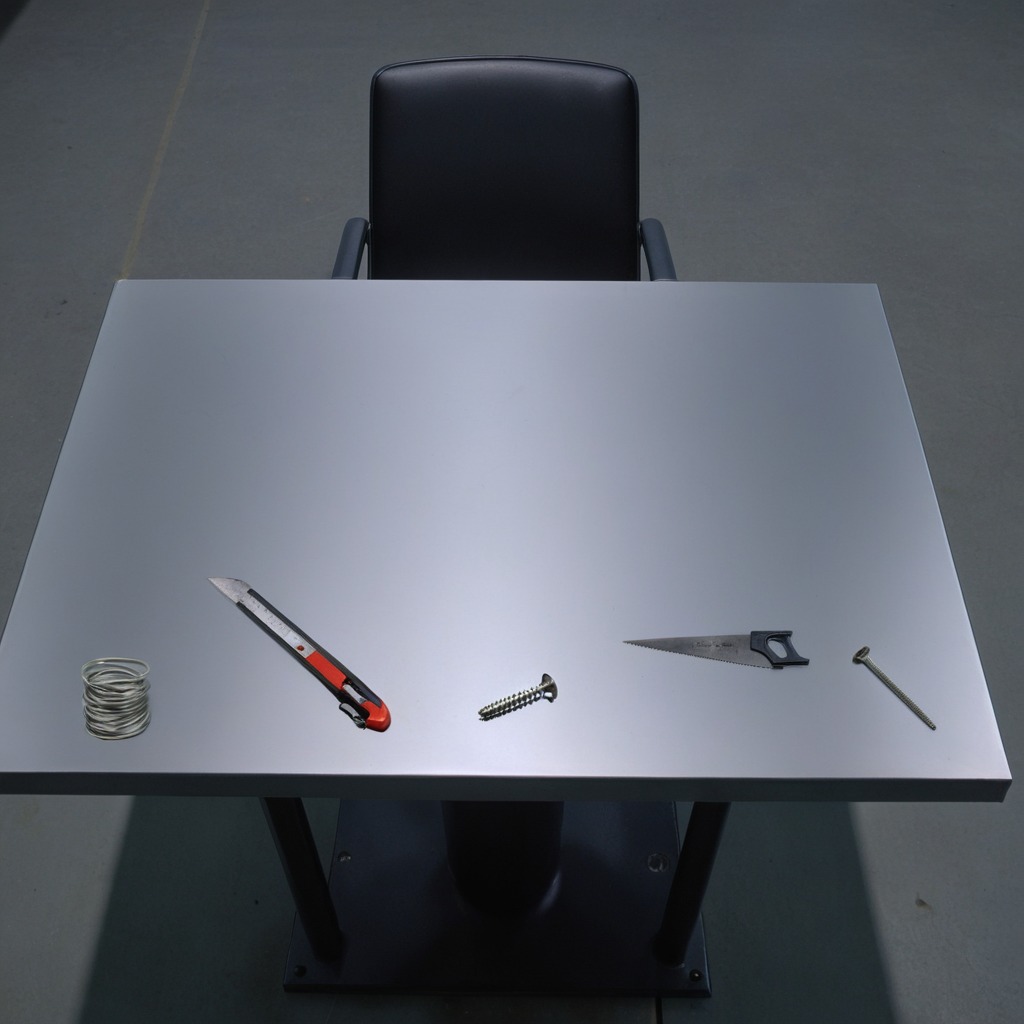
A utility knife, a metal machine screw, an iron nail, a coiled metal spring, and a handheld metal saw are lying on a clean empty table in a basement in the evening.